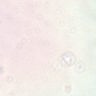
Metastatic tissue present: no